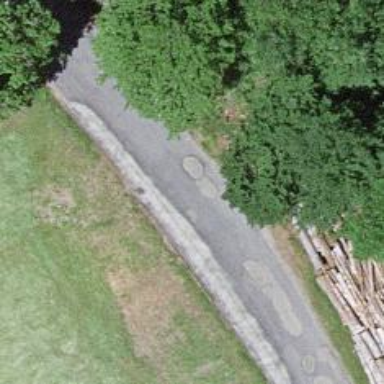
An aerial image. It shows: Unclassified road with asphalt surface.